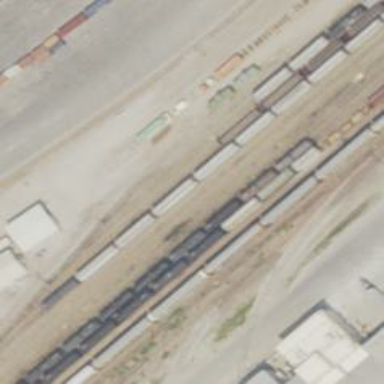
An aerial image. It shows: Railway yard.